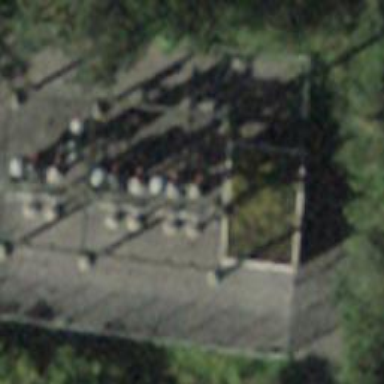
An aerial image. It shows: Busbar power line.